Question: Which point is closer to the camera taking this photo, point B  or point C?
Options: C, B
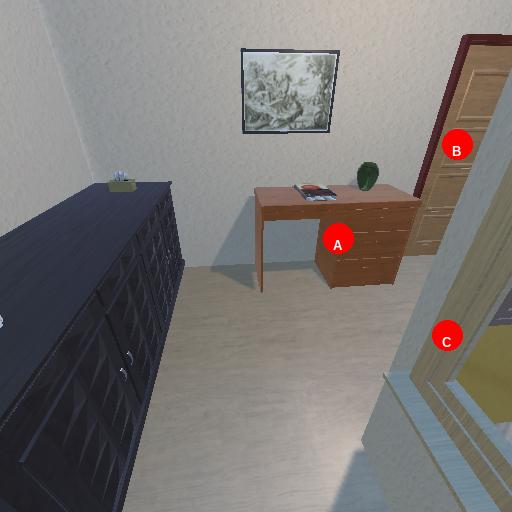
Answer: C